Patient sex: M
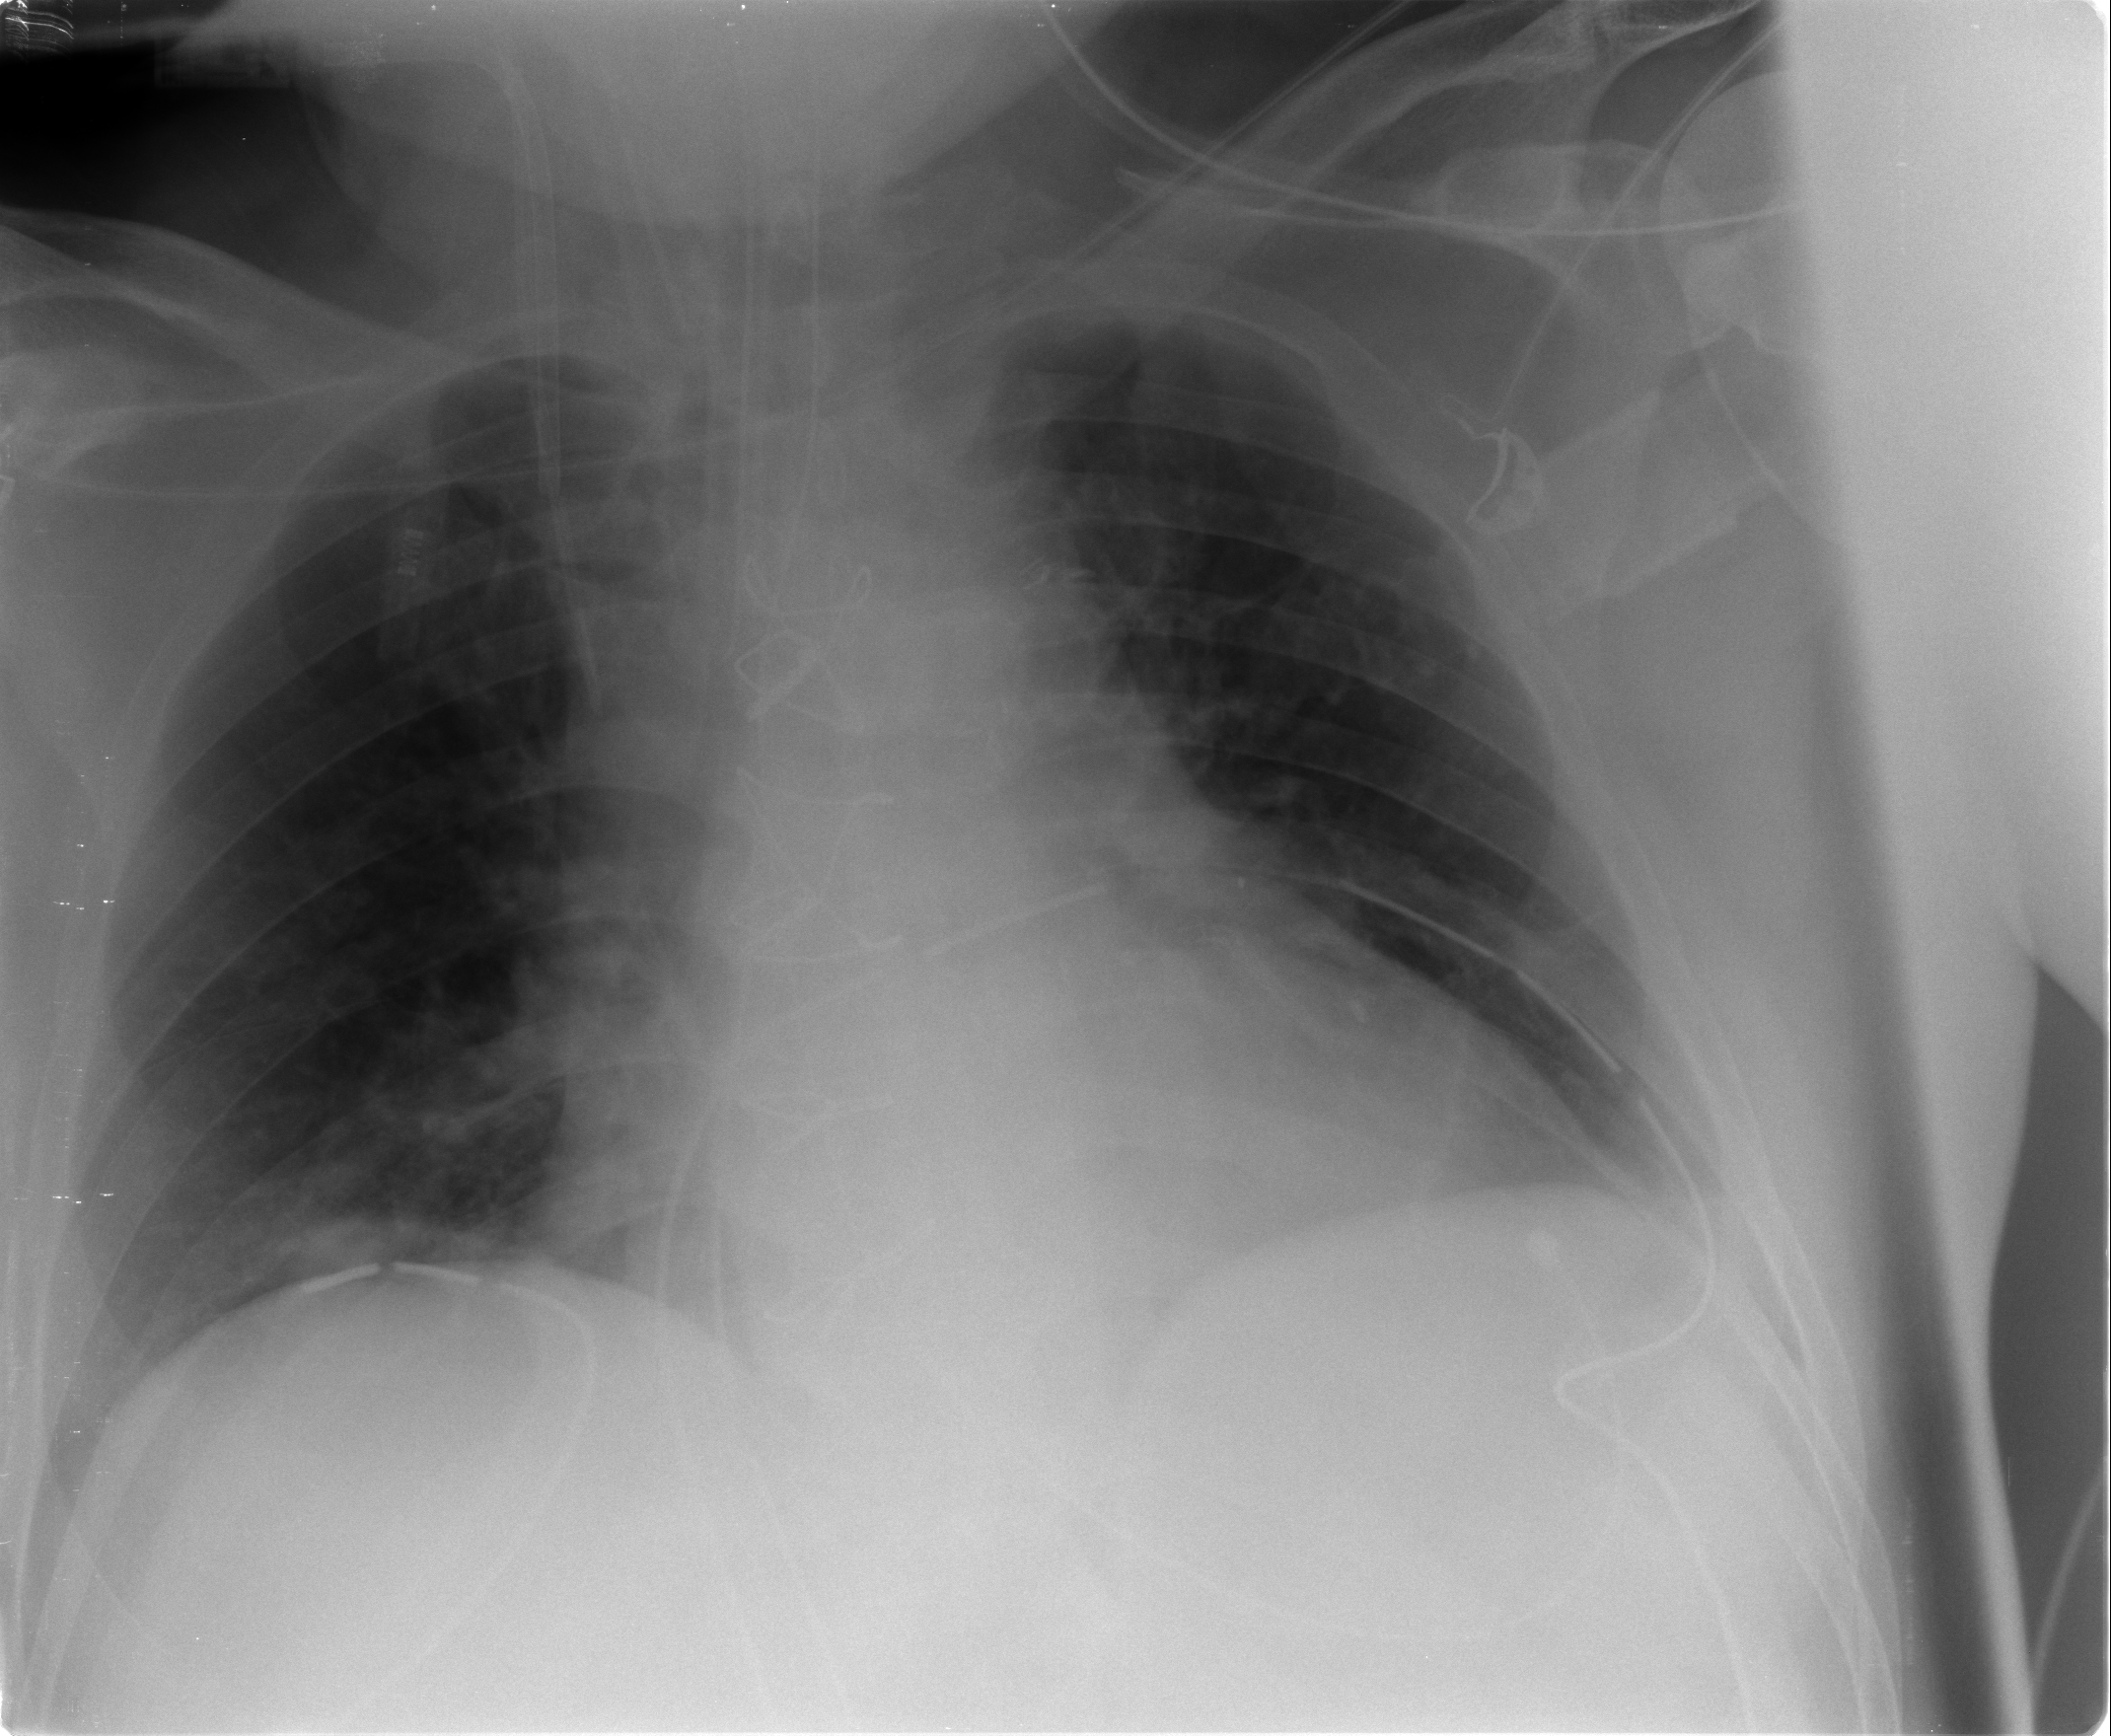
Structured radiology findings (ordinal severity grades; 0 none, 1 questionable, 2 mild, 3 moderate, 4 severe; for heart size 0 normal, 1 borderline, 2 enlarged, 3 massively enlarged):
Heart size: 2
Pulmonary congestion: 0
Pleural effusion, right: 1
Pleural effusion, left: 1
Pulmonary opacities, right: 0
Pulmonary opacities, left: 0
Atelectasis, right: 2
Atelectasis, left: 2